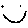
Label: smiley face